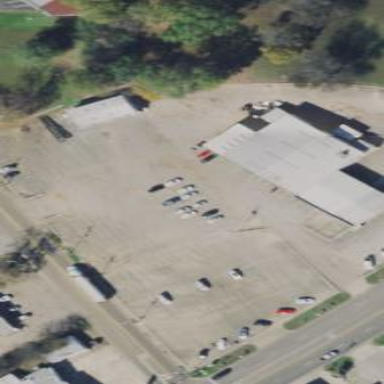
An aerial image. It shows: Commercial building with car shop.